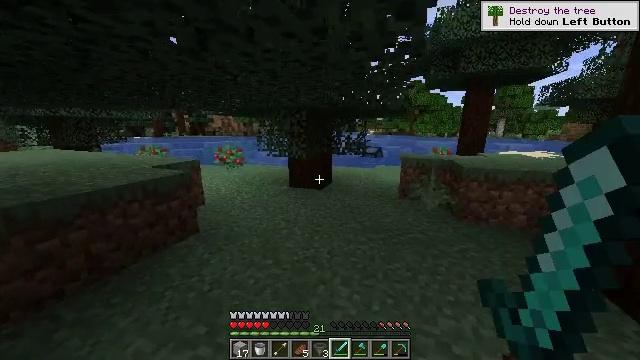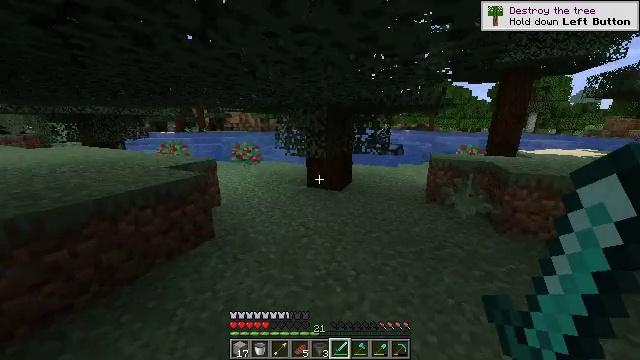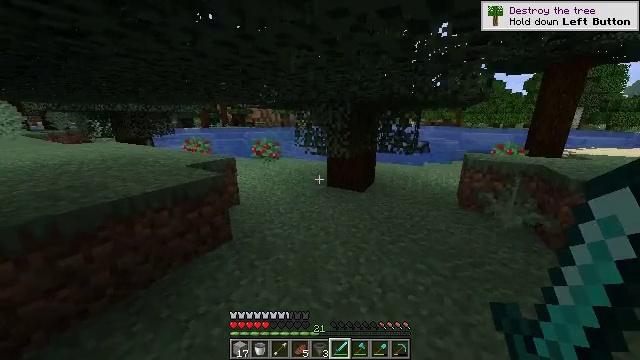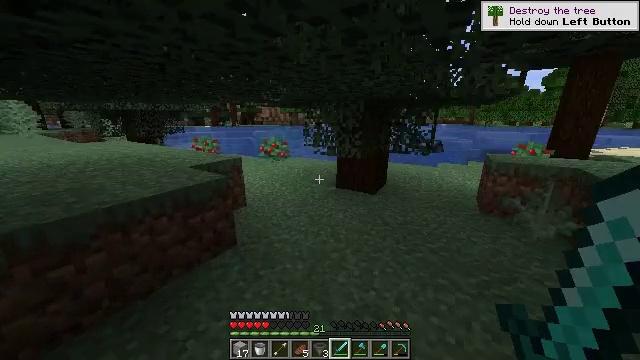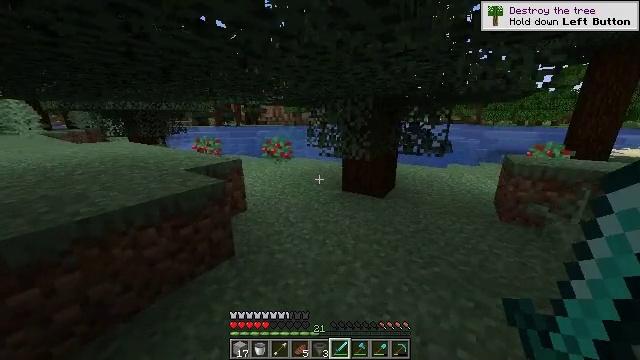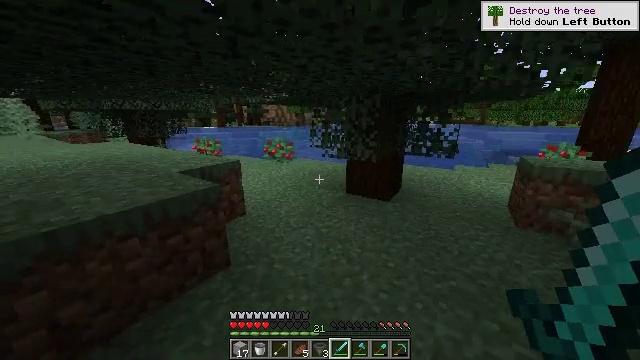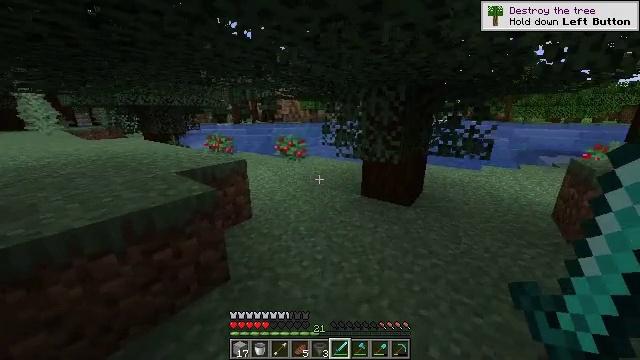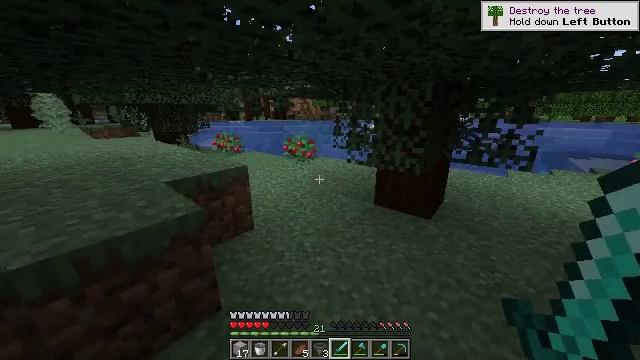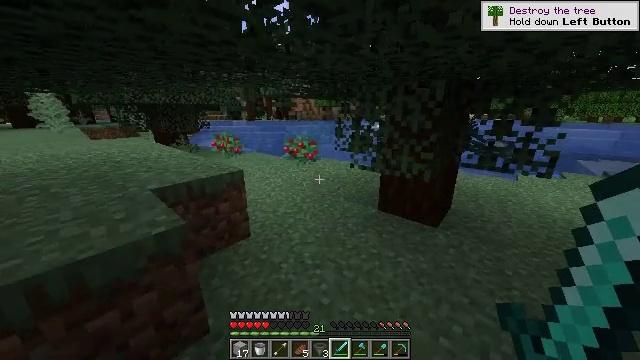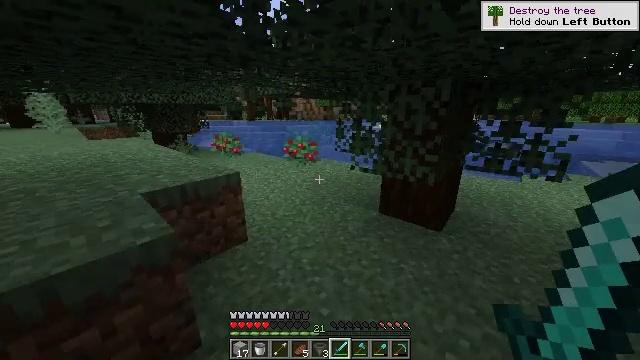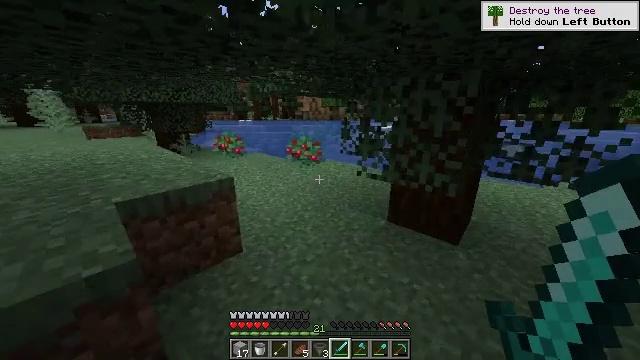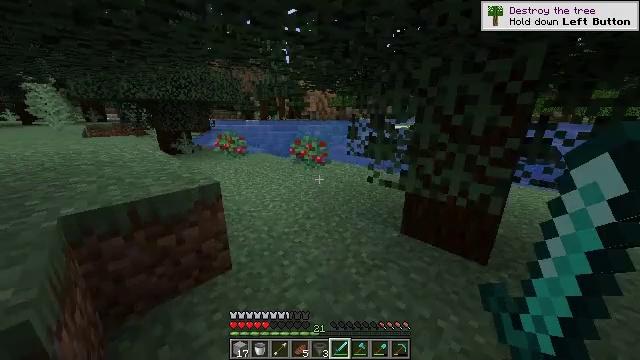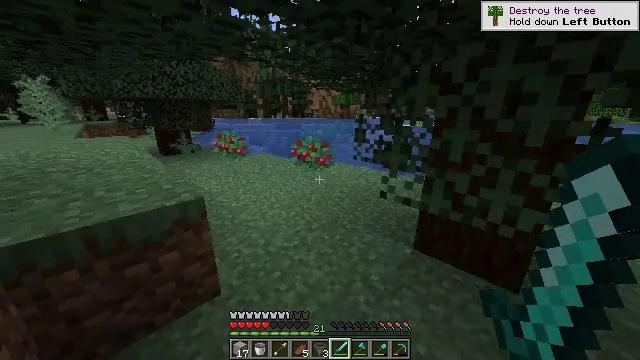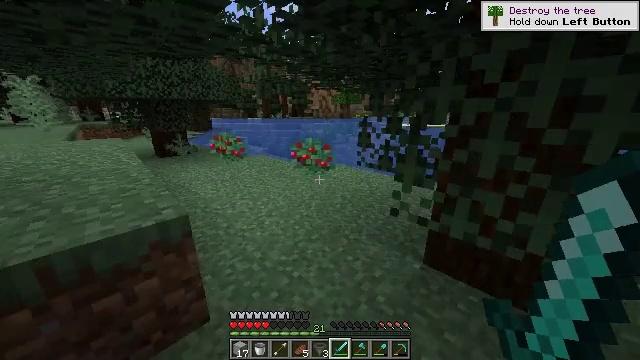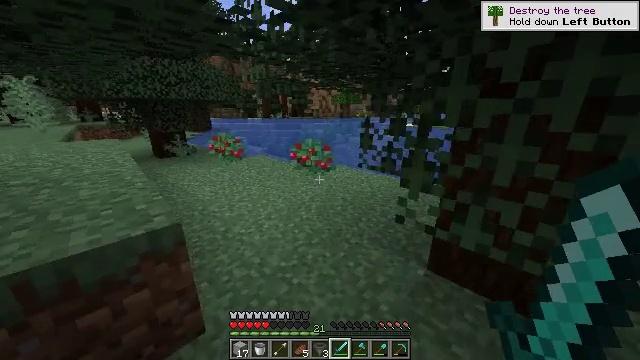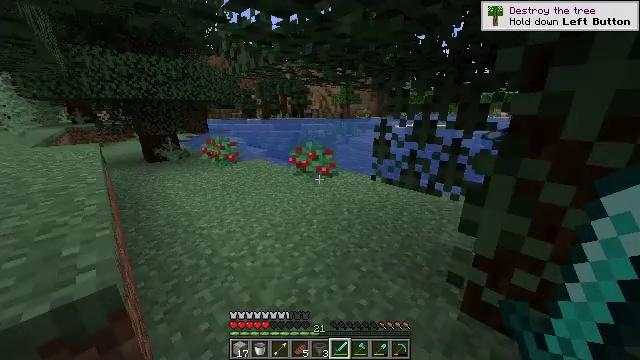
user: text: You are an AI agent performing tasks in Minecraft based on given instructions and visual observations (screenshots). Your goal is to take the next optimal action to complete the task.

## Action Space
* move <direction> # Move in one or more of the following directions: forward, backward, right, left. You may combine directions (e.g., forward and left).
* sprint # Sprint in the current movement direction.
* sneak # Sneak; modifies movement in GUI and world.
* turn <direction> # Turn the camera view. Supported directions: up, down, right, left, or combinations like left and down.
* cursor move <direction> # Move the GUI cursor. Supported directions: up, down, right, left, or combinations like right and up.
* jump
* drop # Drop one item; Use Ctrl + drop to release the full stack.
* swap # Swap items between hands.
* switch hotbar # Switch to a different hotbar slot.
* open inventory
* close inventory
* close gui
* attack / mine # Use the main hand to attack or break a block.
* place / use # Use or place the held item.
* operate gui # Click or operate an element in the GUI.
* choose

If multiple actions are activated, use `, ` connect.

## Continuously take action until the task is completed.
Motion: motion action
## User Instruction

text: Gather materials from the sweet berry bush.
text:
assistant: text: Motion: move forward, sprint, turn left and down
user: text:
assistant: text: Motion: move forward, turn left and down
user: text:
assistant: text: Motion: move forward, turn left
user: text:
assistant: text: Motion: move forward, turn left
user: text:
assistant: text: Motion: move forward
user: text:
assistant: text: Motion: move forward, turn left
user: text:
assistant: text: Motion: move forward, turn left
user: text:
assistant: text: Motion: move forward
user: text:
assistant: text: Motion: move forward
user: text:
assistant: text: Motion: move forward, turn left
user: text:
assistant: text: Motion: move forward, turn left
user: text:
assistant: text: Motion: move forward
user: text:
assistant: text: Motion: move forward
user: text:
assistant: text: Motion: move forward
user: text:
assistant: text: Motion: move forward
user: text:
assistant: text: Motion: move forward
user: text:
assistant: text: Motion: move forward
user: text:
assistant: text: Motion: move forward
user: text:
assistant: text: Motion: move forward
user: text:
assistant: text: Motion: move forward, turn left
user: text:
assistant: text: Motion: move forward, turn left and down
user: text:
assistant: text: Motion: move forward, attack / mine
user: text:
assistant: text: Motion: move forward, attack / mine
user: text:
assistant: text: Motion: move forward, attack / mine
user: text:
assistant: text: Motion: move forward, turn left and down
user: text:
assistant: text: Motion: move forward, turn left and down
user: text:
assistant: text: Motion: move forward, turn left and down
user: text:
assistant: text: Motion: move forward, turn left
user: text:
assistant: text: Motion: move forward, turn left and up
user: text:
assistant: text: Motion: move forward, turn left